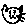
Label: cat